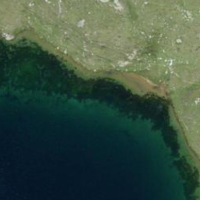
EUNIS habitat code: 48
Species observed at this site:
Prunella collaris
Phoenicurus ochruros
Cinclus cinclus